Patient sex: M
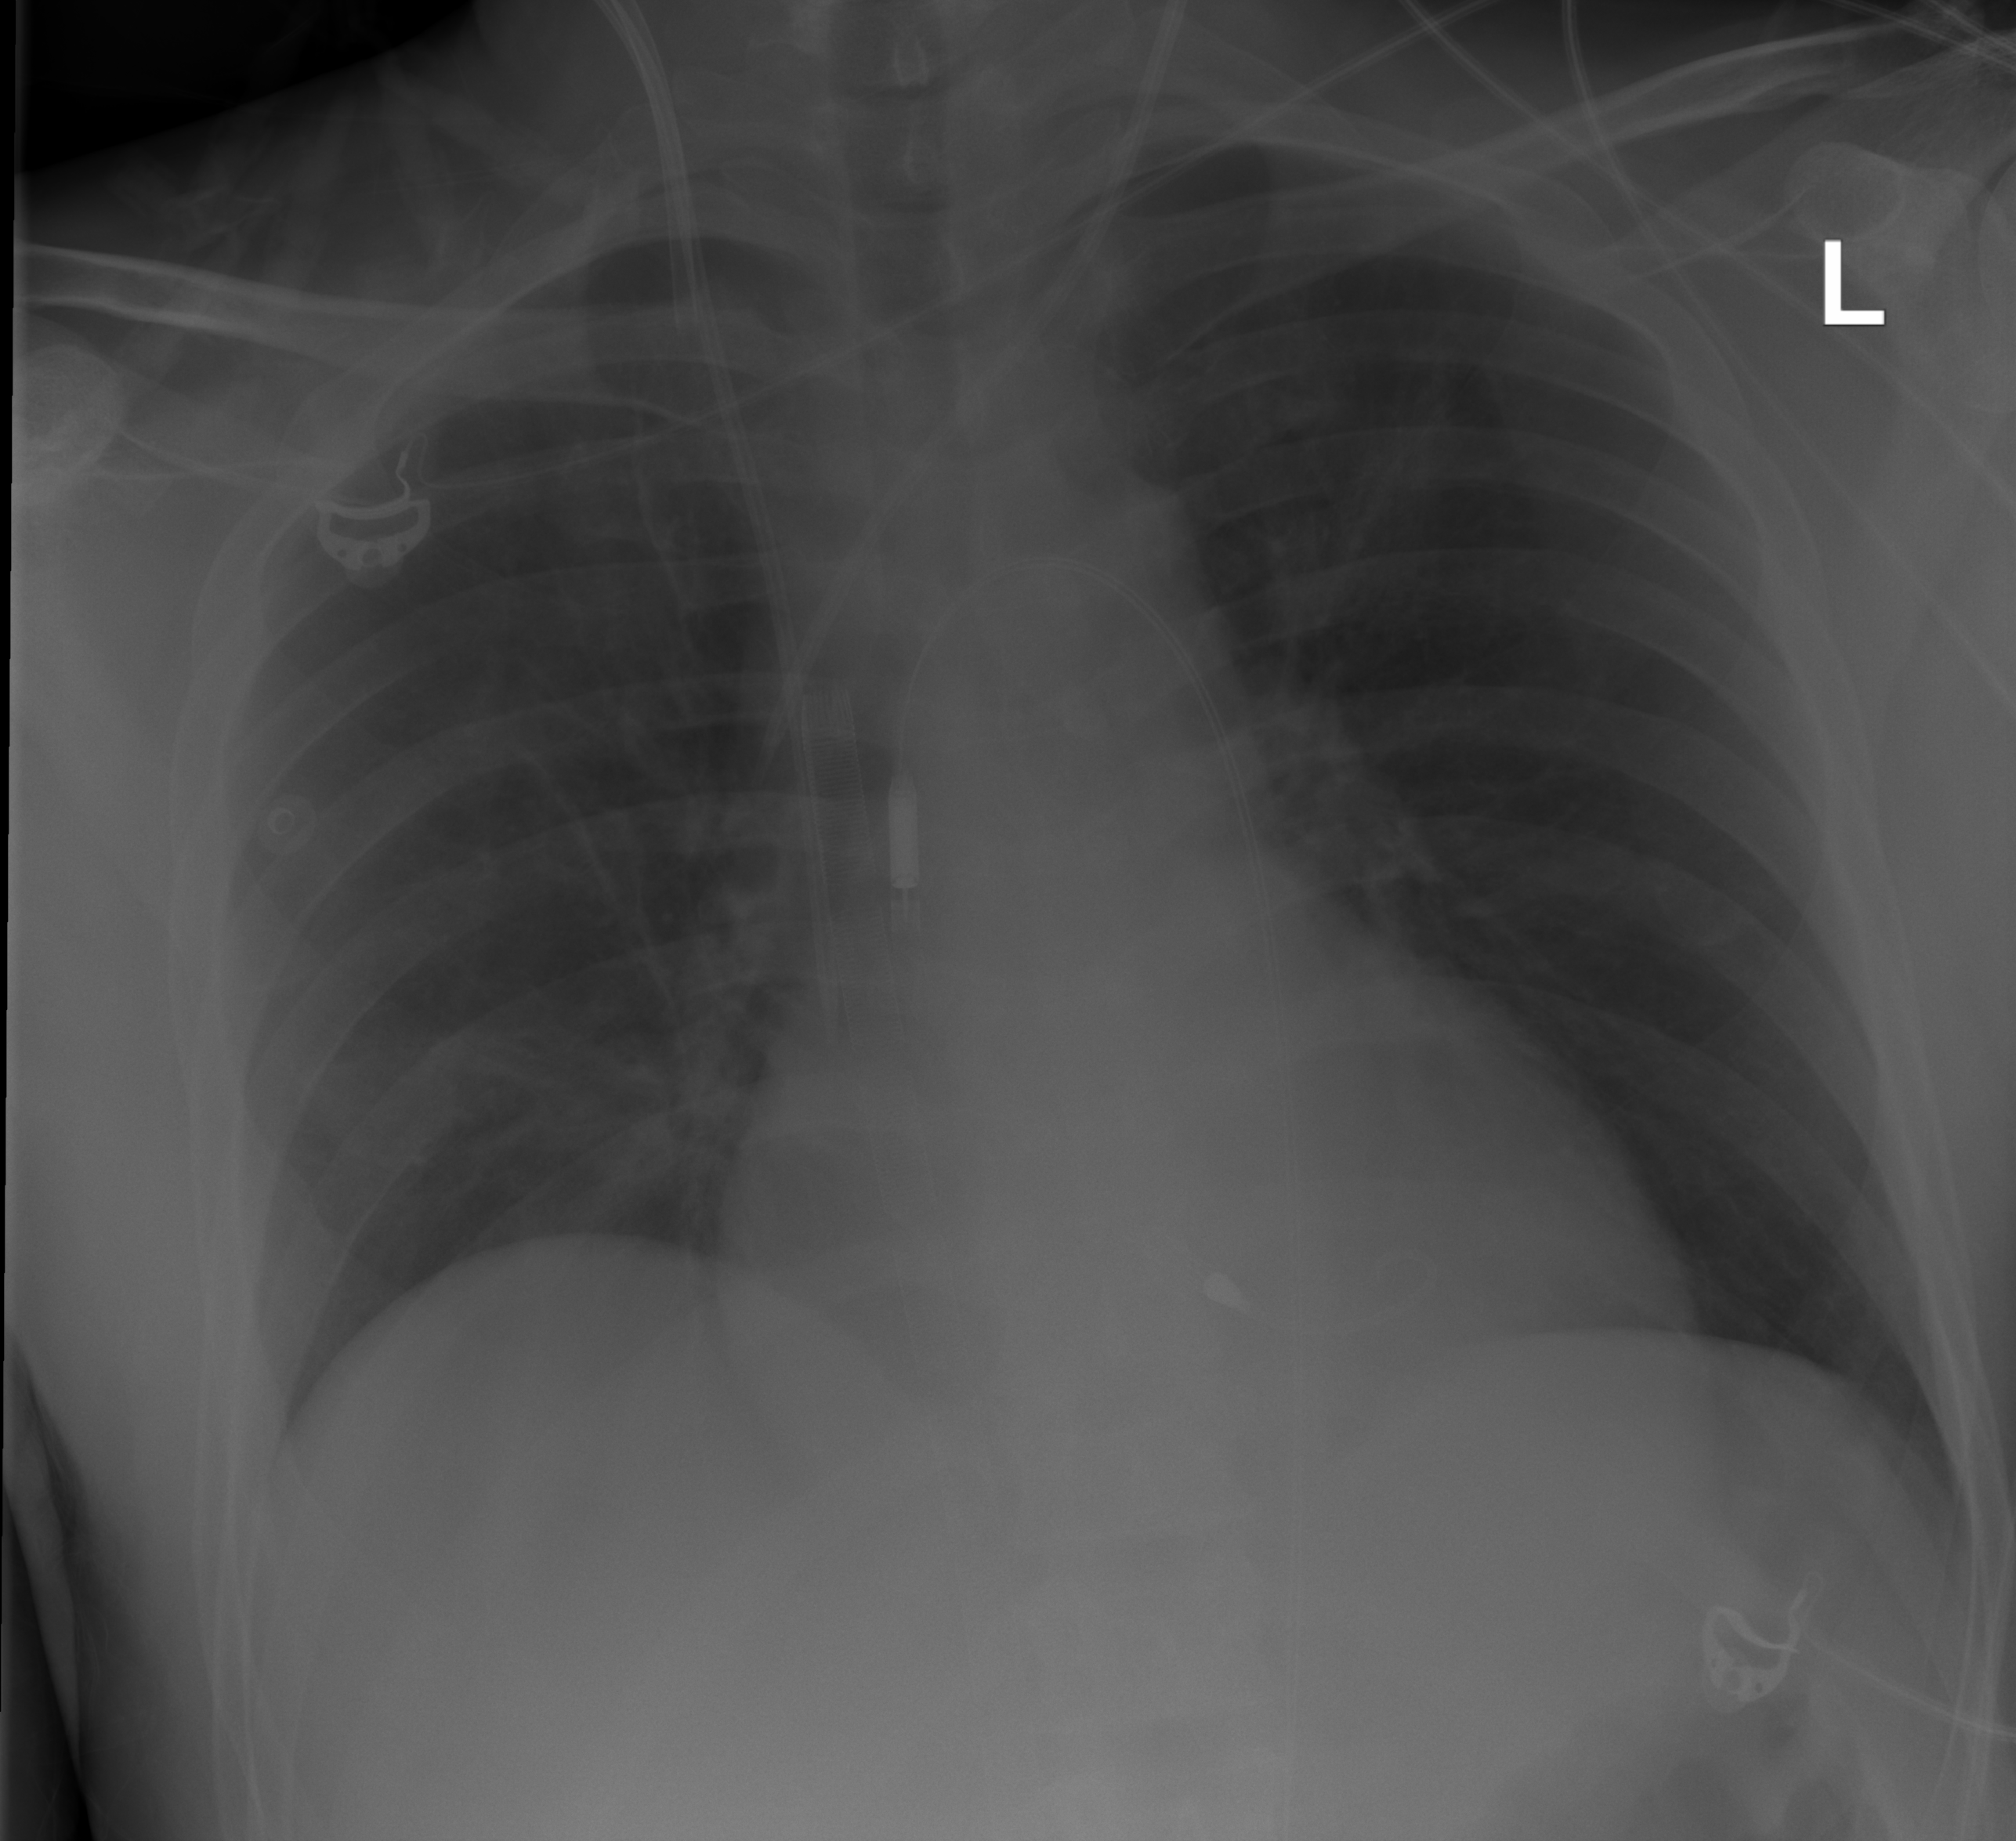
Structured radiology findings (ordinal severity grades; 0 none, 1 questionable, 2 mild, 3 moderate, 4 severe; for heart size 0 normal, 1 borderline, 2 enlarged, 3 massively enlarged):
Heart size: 1
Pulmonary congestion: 0
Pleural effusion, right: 0
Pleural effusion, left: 0
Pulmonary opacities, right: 0
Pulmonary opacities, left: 0
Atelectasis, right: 0
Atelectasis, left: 0